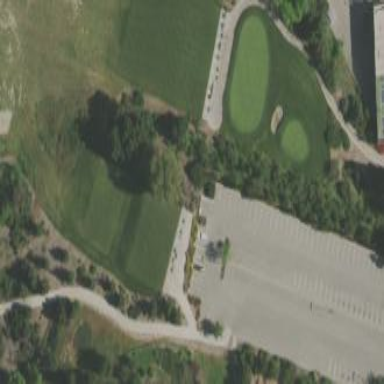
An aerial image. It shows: Driving range for golf on grass.